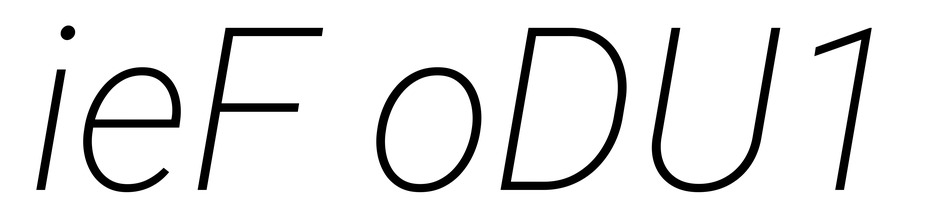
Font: Roboto-Italic_ExtraLight_Italic